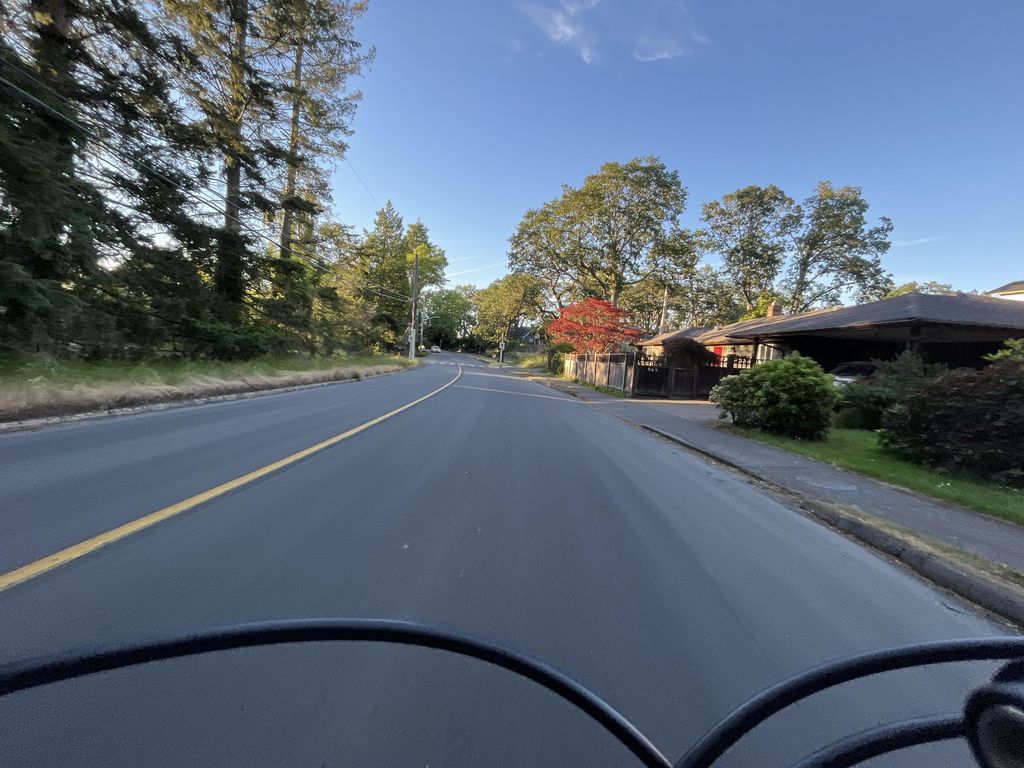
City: victoria